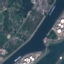
Land use / land cover class: River